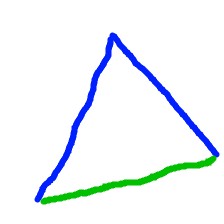
Shape: triangle